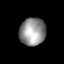
Tissue: lung
Cell type: Endothelial cells
Senescence score: 0.6056
Nuclear area (px): 706
Mean DAPI intensity: 147.071